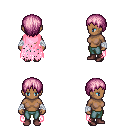
a pixel art fantasy rpg character, female body template, human, dark skin, pink tattered cape, teal pants, pink plain hairstyle, white cloth bandages, maroon shoes, four views (front, back, left, right), 2x2 character sprite sheet, small pixel art, hard edges, no anti-aliasing